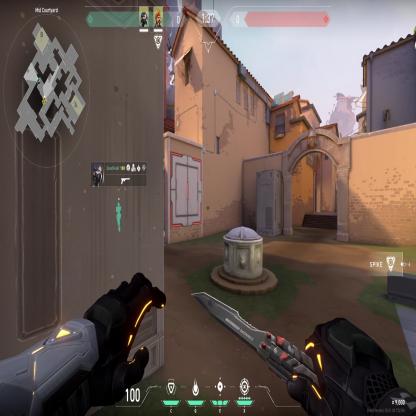
Label: teammate